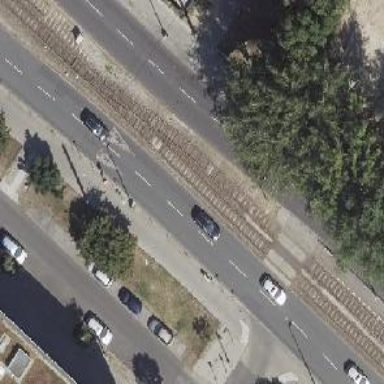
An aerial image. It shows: Tram railway with electrified contact lines.